Question: I want to be able to create a list of matching elements from two columns in different worksheets.
Let me provide a mock example:
I have two lists of elements, in this case boys names and girls names. Those will be placed in different sheets. In the figure below, for simplicity, they are placed in different columns (discontinuos range). I want the formula to generate the list in cells A3:A14 (list all elements in the discontinuous range which match containing the text "jo".

I've learned that the best way to provide such discontinuous range to a formula is by defining a named range.
So far, what I got is:
'''
{IF(
MATCH(
INDEX(Named_Range,
SMALL(IF(Named_Range="*"&$A$3&"*",
ROW(Named_Range)-ROW(INDEX(Named_Range,1,1))+1),ROW()-1)),
'(Names)'!C:C,
0),
INDEX(Named_Range,
SMALL(IF(Named_Range="*"&$A$3&"*",
ROW(Named_Range)-ROW(INDEX(Named_Range,1,1))+1),
ROW()-1)),
"")
}
'''
Named_Range is declared as
'=D9:D13,F3:F6'
The small function returns the nth element matching the criteria. It should also MATCH one of the names in (Names)!C:C. If so, I get the value of that cell. For the sake of simplicity, consider that '(Names)'!C:C contains all names, so it will always be true.
This formula worked for me using a single column as the range. However, I cannot evaluate the formula using the discontinuous range without Excel crashing, so I'm looking for a piece of advice on how to get it right.
Thanks.
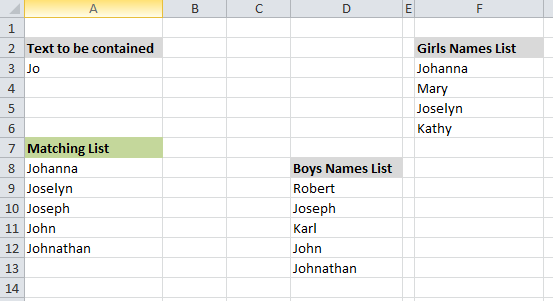
Answer: >
Your problem can be simplified a lot with a small VBA function. This function takes a discontinuous named range and returns a single continuous column containing all the same values. That way you can use your 'INDEX/MATCH/SMALL' etc formulas in the normal way
'''
Function Arrange(rng As Range) As Variant
Dim temp As Variant
Dim i As Long
Dim r As Range
ReDim temp(1 To rng.Cells.Count)
i = 1
For Each r In rng
temp(i) = r.Value
i = i + 1
Next r
Arrange = Application.Transpose(temp)
End Function
'''
After you have added this code to a new module in your VBA editor you will be able to use it like this on the worksheet:
'''
=INDEX(ARRANGE(Named_Range),1)
'''
To get the first element, for example.